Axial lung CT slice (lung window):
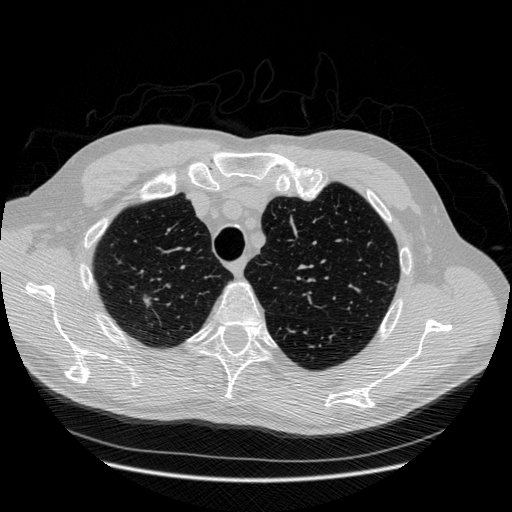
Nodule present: yes
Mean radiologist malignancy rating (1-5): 4